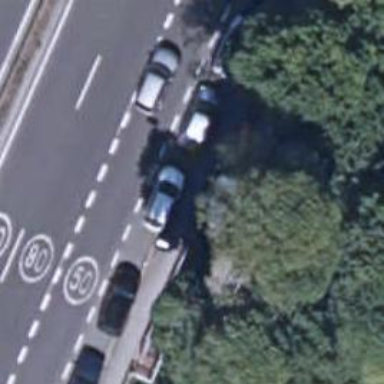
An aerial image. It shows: Road with steps.